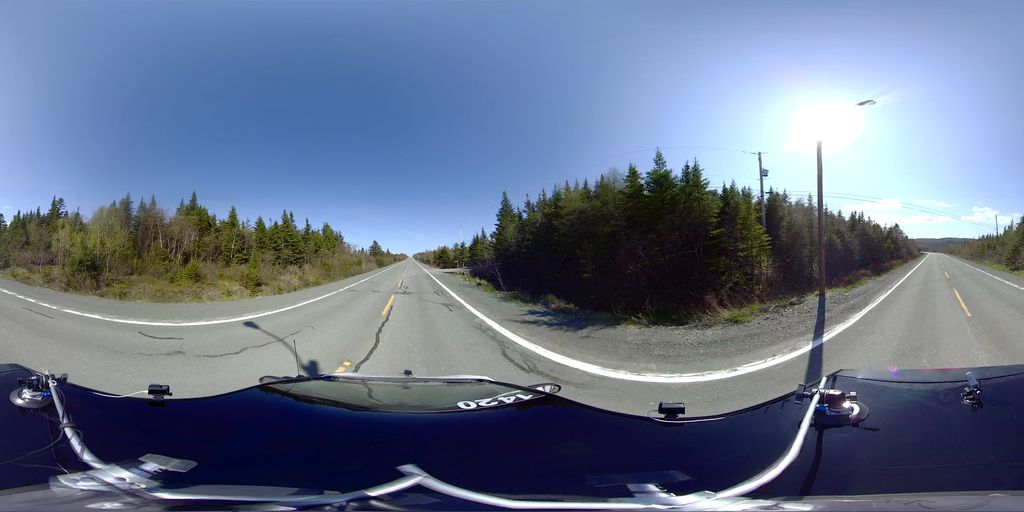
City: st_johns